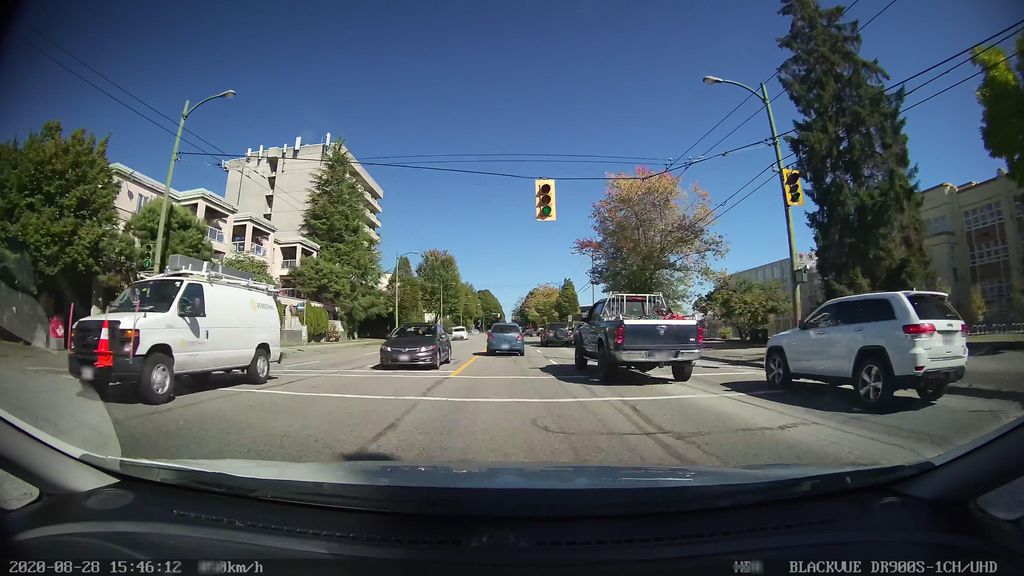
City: vancouver